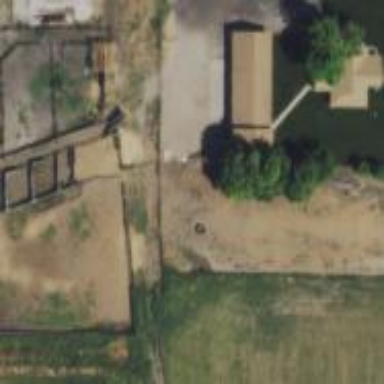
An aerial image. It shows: Farmyard area.